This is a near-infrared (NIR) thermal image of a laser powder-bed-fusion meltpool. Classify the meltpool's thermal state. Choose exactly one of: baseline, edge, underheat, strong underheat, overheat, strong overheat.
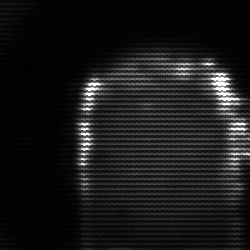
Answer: baseline